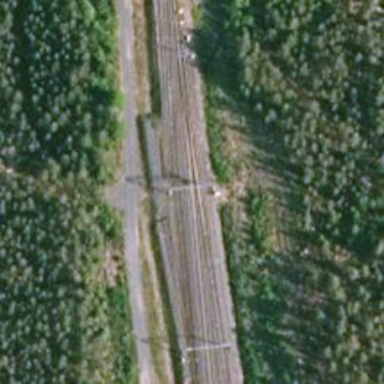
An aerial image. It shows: Railway yard.